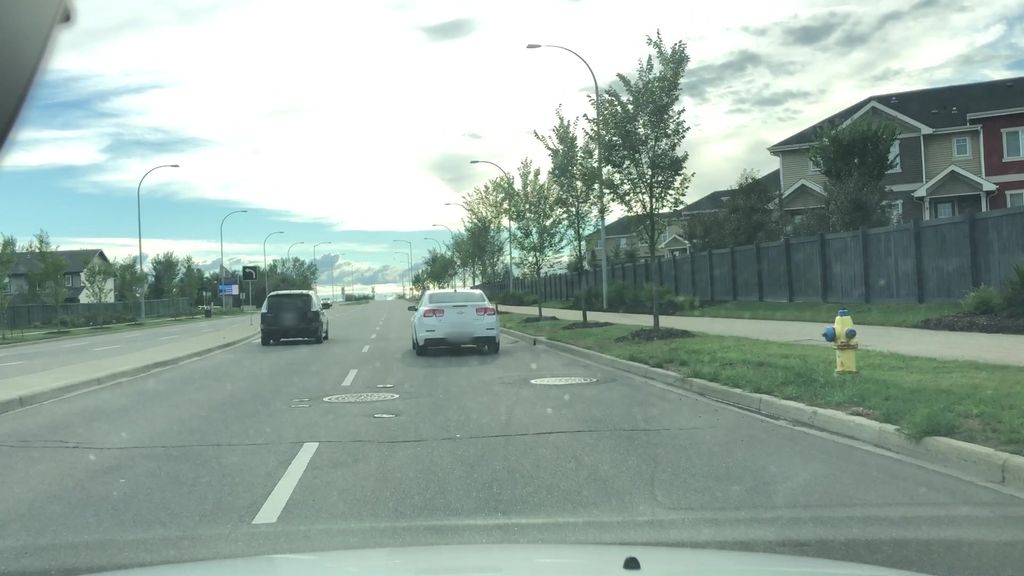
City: edmonton